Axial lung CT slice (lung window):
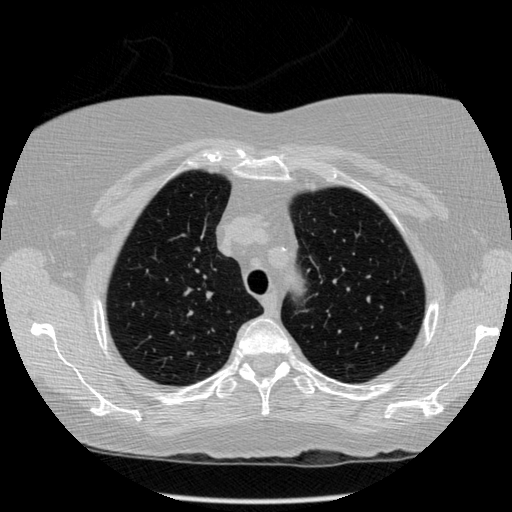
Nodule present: no